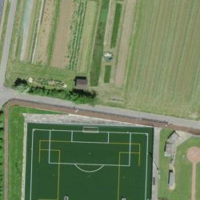
EUNIS habitat code: 25
Species observed at this site:
Cardamine pratensis